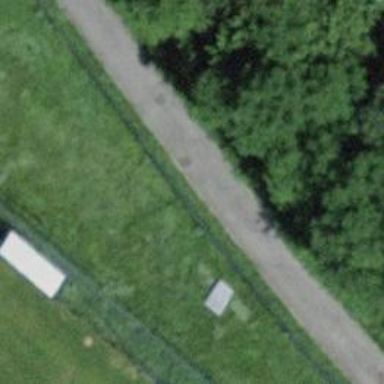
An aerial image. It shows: Bench.